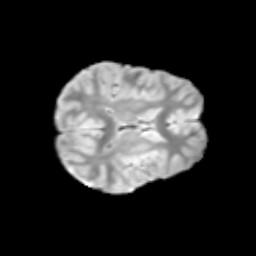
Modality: T2w
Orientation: axial
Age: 9
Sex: female
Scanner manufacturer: siemens
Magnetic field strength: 3 T
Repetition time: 3.8 s
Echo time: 0.07 s